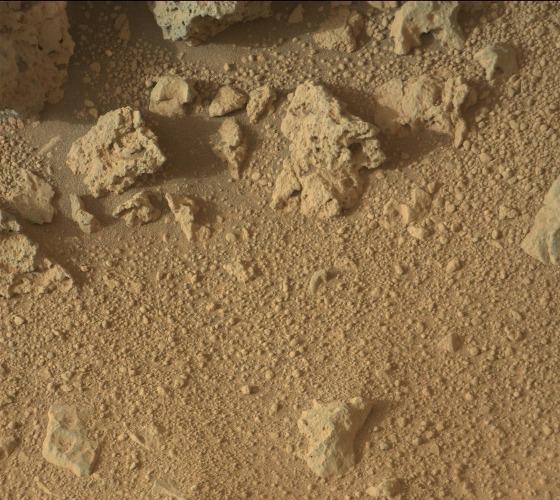
Terrain classes present: Bedrock, Gravel / Sand / Soil, Rock, Shadow